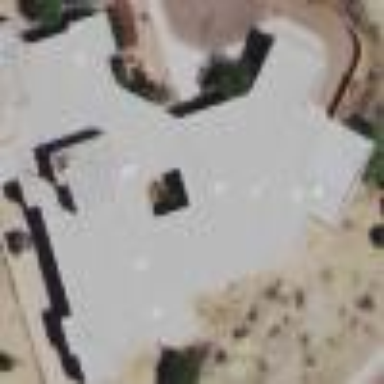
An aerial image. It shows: Clinic building offering healthcare services.